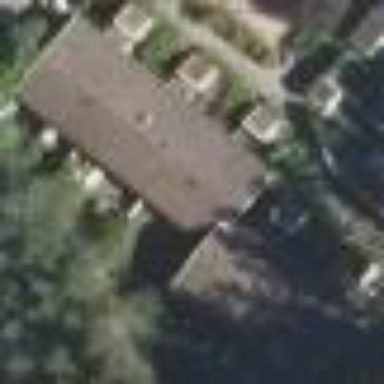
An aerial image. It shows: Terrace building.